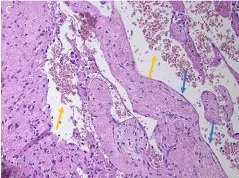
Histology images of donor and recipient lesions. (B-D) Lung lesion (recipient, September 2016). (C) Dilated blood-filled spaces (yellow arrows), delineated by a normal flat endothelium (blue arrows).
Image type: pathology (fish)